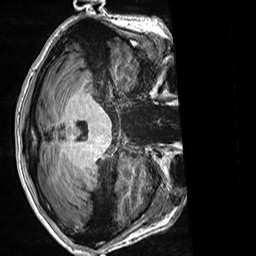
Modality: T1w
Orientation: axial
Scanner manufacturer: siemens
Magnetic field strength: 3 T
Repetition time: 2.5 s
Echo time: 0.00299 s